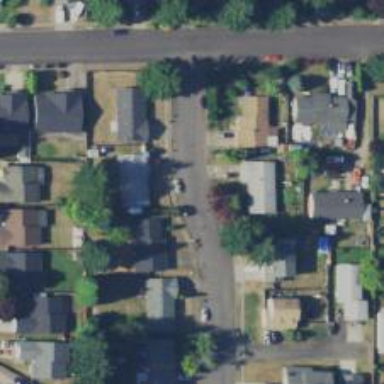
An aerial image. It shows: Residential road with sidewalk on the left side.